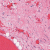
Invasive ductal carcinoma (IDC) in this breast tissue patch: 0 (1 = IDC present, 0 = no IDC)